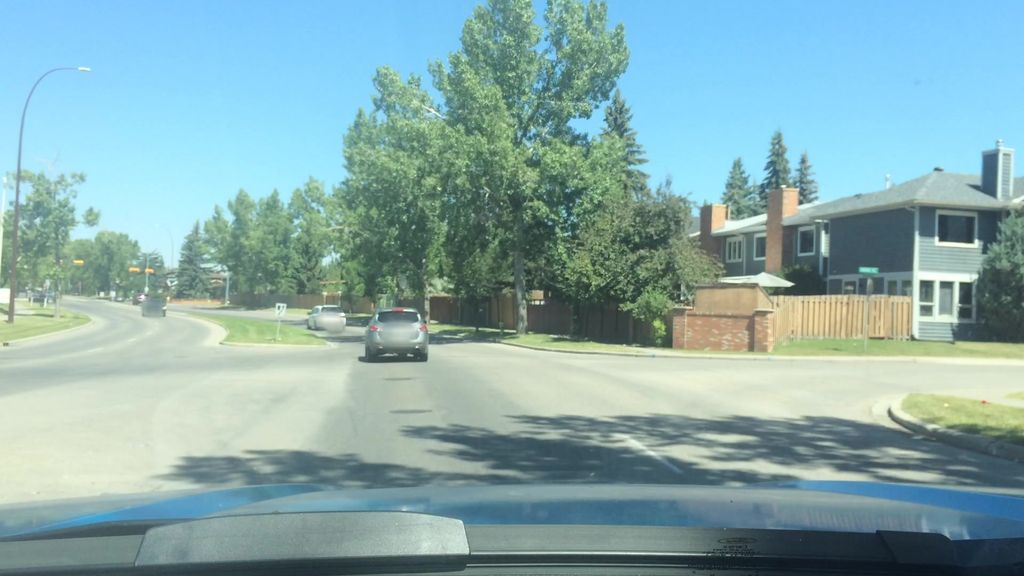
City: calgary